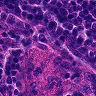
Metastatic tissue present: no